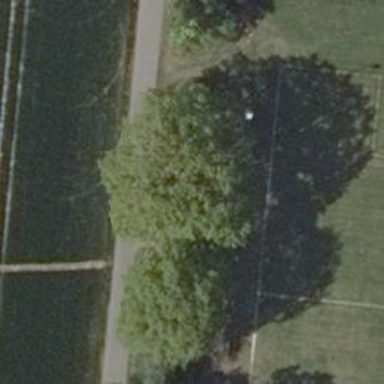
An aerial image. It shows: Deciduous tree with broadleaved leaves.